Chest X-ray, AP view. Patient: 60 years old, sex M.
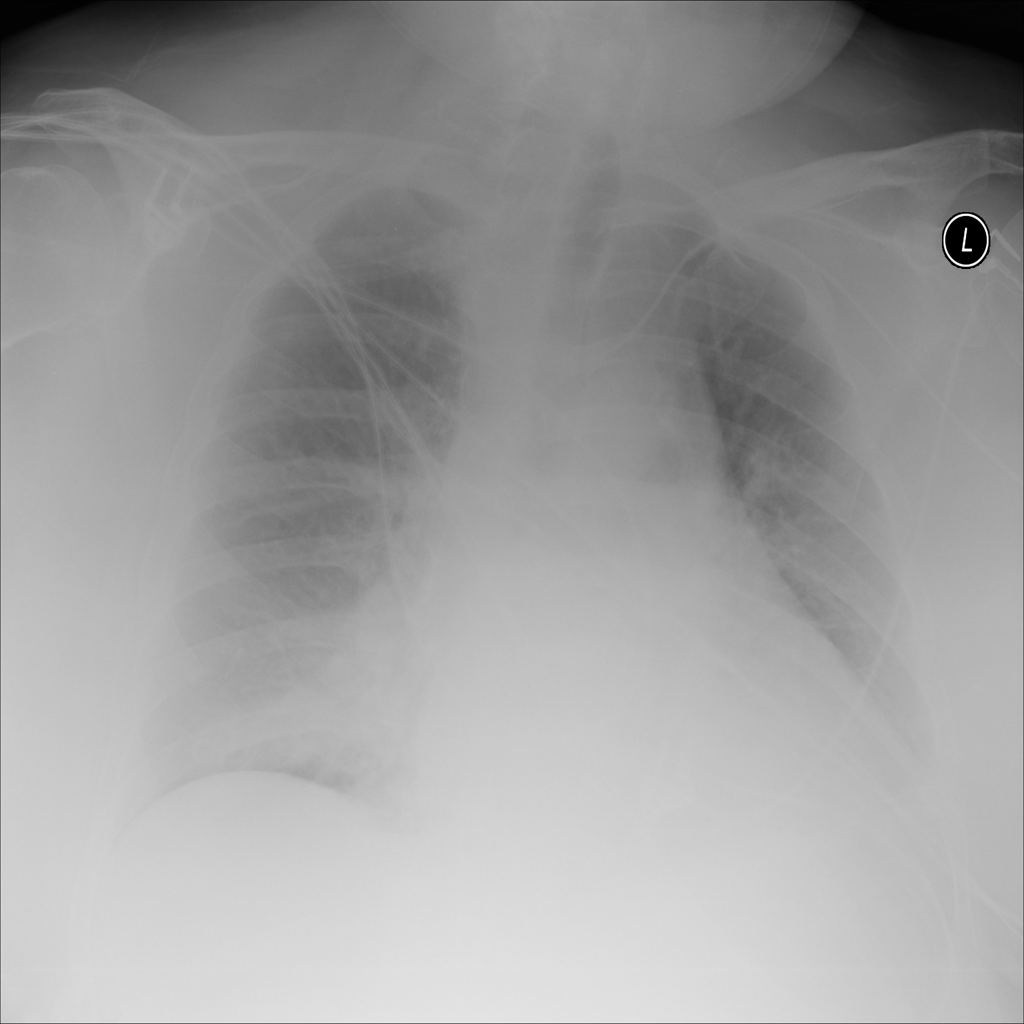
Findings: No Finding